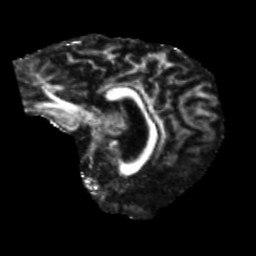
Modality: FA
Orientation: sagittal
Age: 66
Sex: male
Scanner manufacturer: siemens
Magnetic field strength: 3 T
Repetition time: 5.25 s
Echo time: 0.08 s